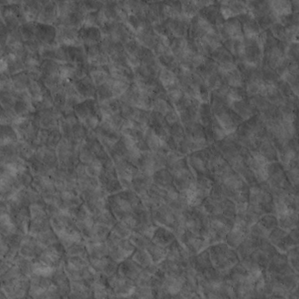
Label: non_frost